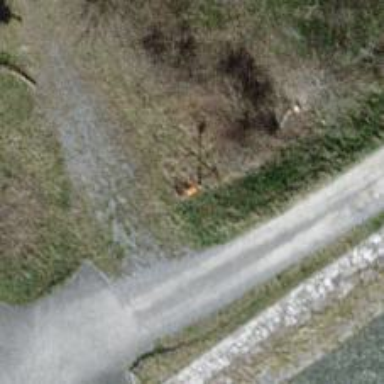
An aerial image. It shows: Pole supporting pipeline marker with roof cover.